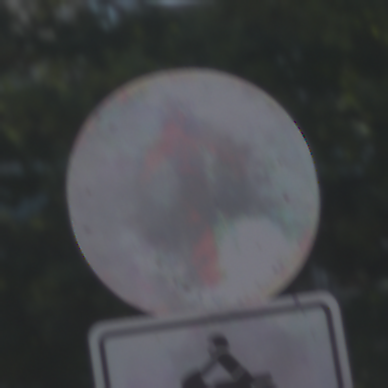
Verkehrszeichen: VorgeschriebeneFahrtrichtungGeradeaus
Zusatzzeichen unten: EinspurigeFahrzeugeFrei3
Umgebung: Outdoor, Urban
Tageszeit: MorningAfternoon
Wetter: Clear
Licht: Natural
Jahreszeit: NotSpecified
Kontrast: HighContrast